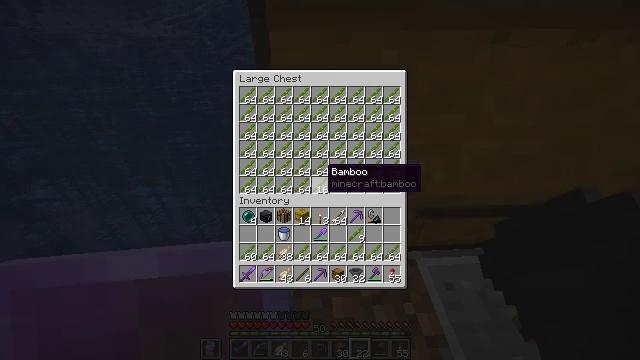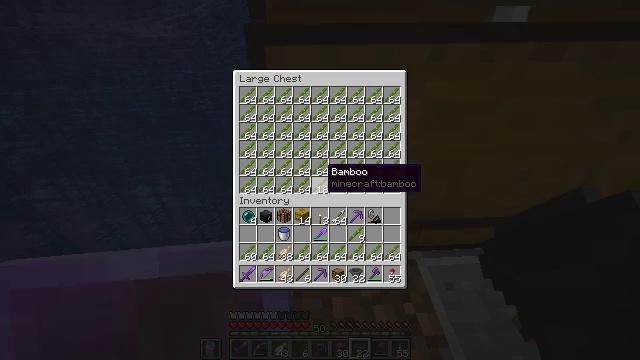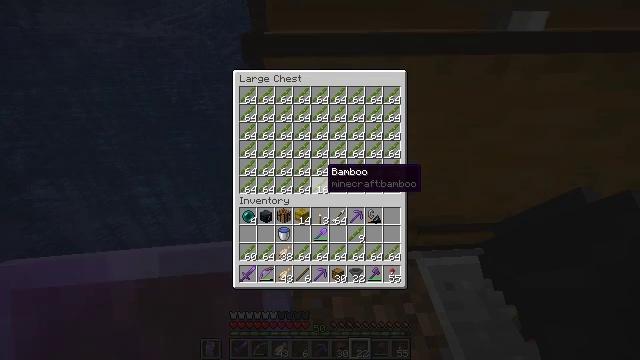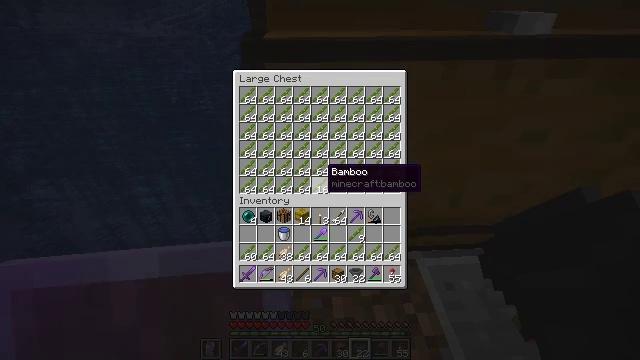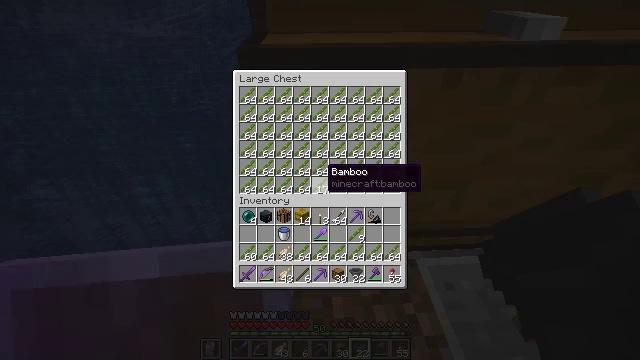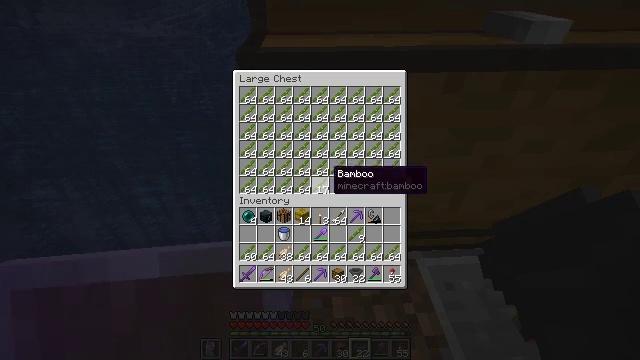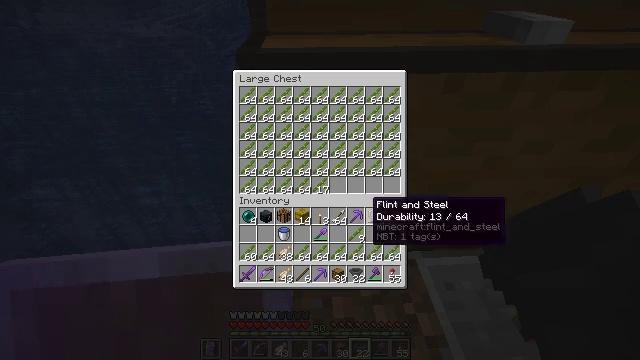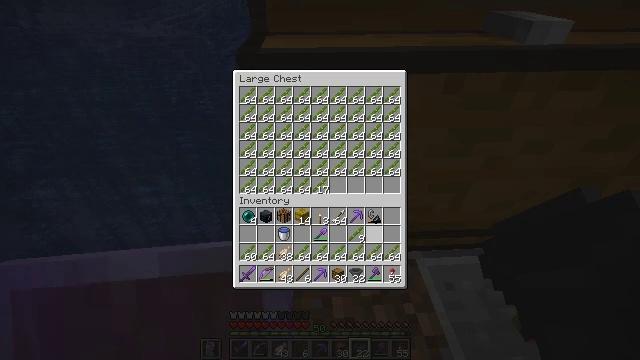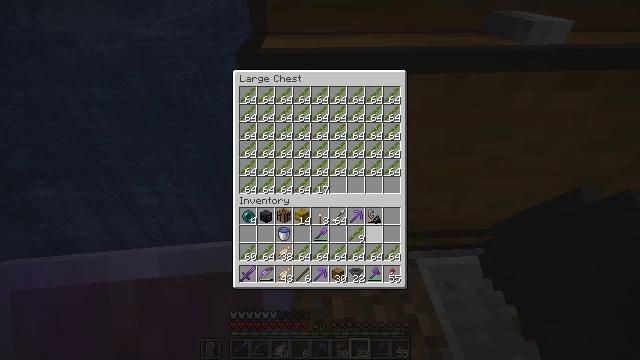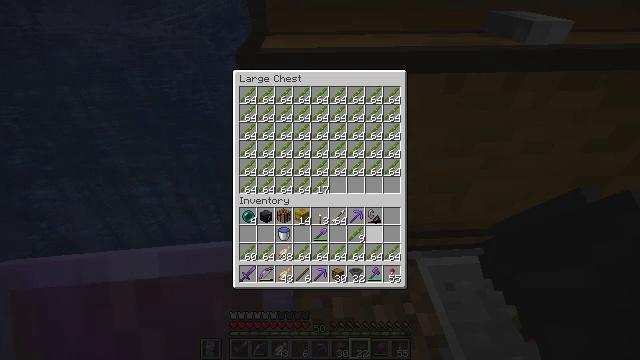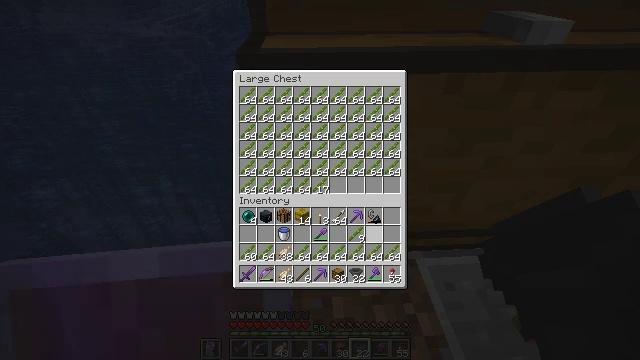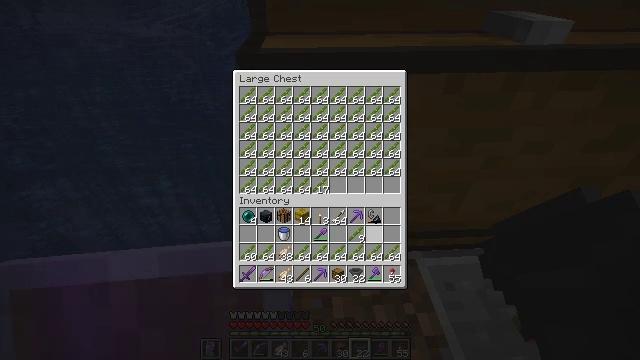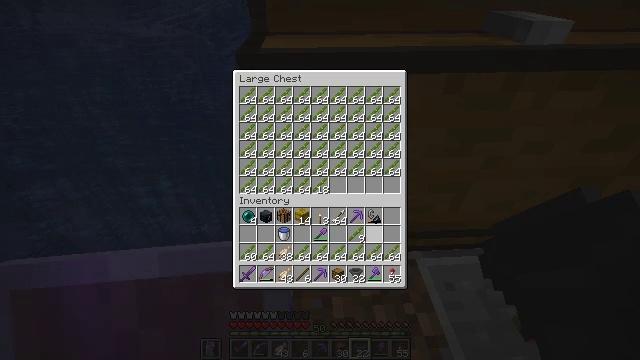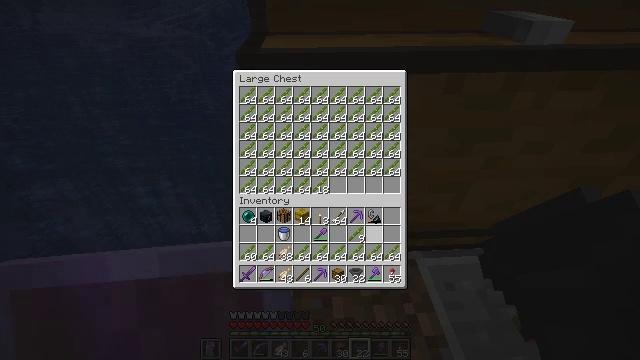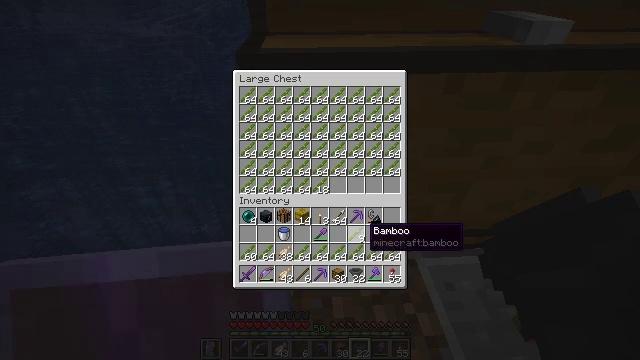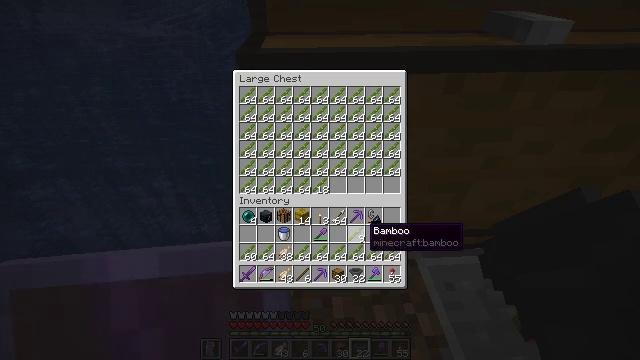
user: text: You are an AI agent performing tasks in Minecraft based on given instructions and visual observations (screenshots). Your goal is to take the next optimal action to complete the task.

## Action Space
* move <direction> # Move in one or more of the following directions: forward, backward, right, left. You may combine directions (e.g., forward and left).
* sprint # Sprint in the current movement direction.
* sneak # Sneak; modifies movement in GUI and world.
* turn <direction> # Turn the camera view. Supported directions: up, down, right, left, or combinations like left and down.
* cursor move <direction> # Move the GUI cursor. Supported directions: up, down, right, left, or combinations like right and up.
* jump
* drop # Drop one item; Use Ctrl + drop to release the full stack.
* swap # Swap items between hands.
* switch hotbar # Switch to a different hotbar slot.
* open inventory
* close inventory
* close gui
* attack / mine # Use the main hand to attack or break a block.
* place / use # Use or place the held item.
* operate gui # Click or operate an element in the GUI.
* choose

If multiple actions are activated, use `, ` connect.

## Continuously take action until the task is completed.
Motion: motion action
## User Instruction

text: Mine a chest to move it.
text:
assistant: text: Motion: no_op
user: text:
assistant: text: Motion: no_op
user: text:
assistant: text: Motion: no_op
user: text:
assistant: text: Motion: no_op
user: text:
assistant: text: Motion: no_op
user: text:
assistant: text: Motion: turn right and down
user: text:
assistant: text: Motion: turn right and down
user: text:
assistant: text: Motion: no_op
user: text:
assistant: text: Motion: no_op
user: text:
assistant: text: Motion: no_op
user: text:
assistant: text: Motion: no_op
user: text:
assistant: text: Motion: no_op
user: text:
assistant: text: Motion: turn left
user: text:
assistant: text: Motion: no_op
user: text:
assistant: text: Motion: no_op
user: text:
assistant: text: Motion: no_op
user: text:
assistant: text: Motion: no_op
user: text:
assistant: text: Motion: no_op
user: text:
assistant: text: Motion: attack / mine
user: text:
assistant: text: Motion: attack / mine
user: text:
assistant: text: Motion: no_op
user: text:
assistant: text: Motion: no_op
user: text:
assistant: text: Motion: no_op
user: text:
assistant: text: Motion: no_op
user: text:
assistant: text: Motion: sneak
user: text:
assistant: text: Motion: sneak
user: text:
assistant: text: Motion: sneak
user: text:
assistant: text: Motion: sneak, attack / mine
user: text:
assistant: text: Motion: sneak, attack / mine
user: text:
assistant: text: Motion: sneak, attack / mine